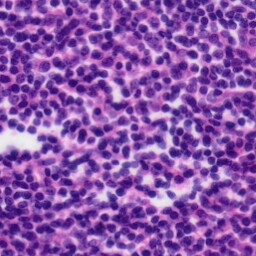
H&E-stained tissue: Tonsil